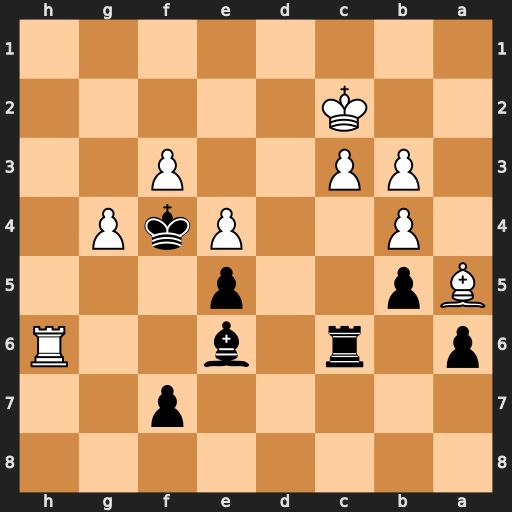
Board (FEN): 8/5p2/p1r1b2R/Bp2p3/1P2PkP1/1PP2P2/2K5/8
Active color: b
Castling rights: -
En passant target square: -
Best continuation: Bxb3+ Kxb3 Rxh6